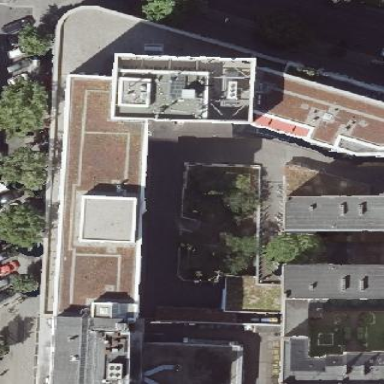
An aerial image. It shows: Building with flat roof.